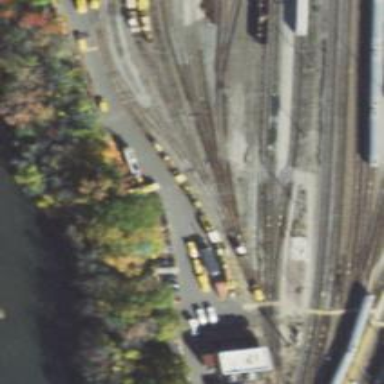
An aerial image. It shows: Electrified railway yard with rail tracks.